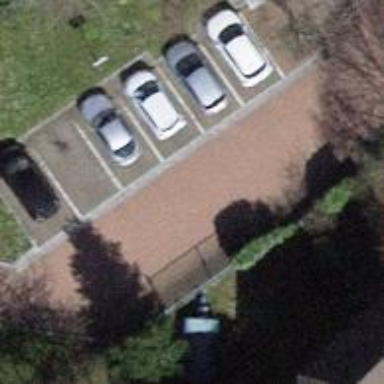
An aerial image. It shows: Parking area with surface.